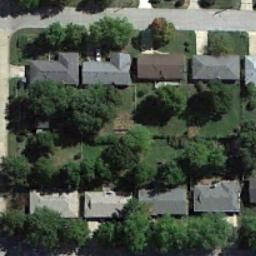
Label: residential